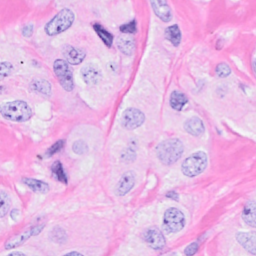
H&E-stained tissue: Breast